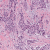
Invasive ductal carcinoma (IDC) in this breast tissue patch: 1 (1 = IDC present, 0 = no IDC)